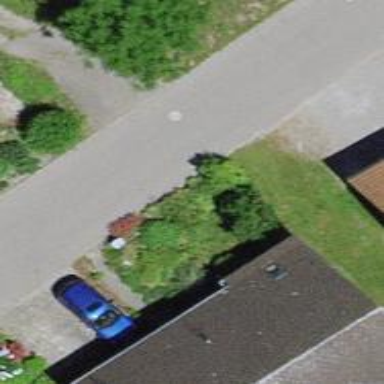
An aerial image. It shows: Paved residential road.